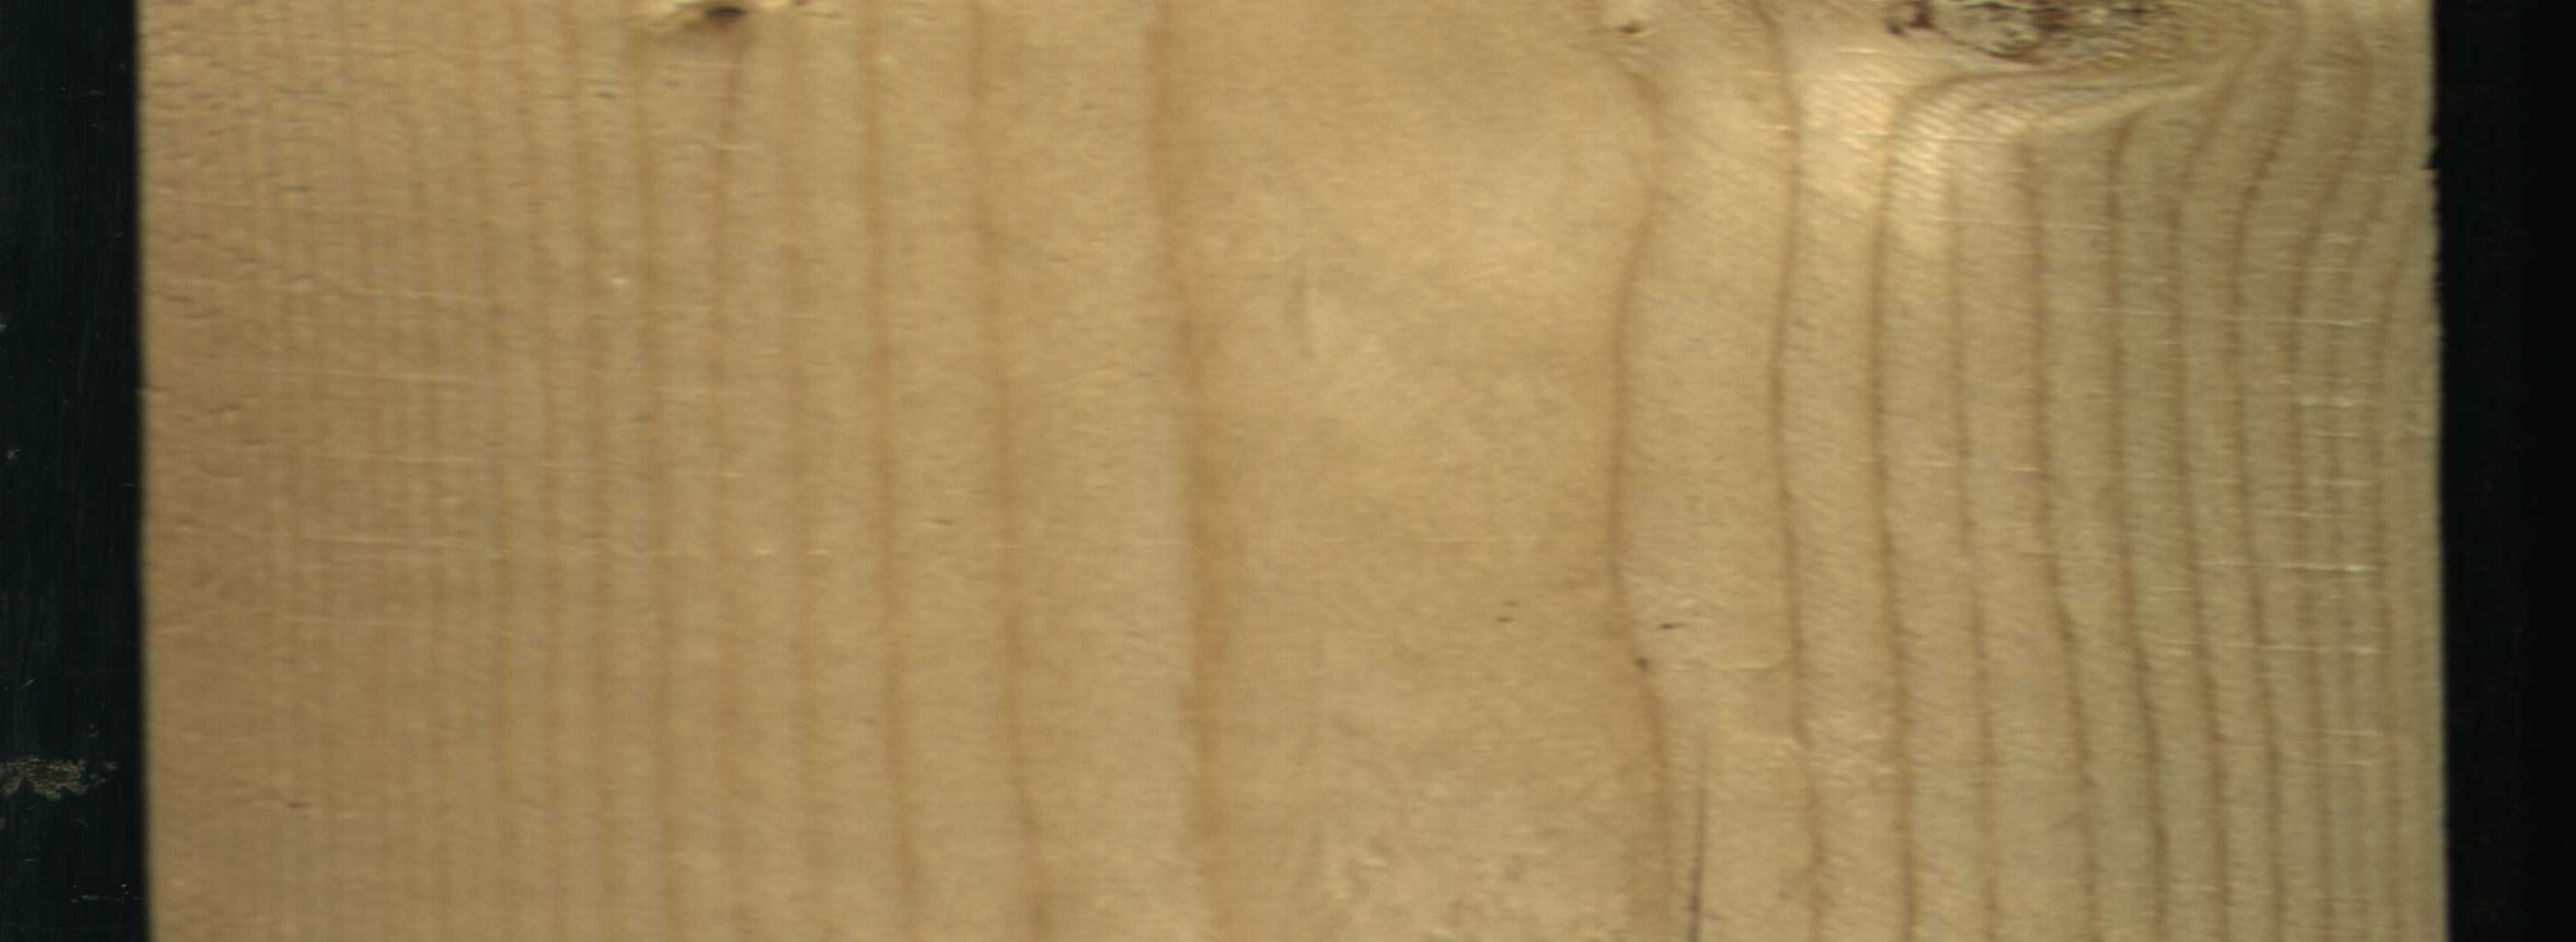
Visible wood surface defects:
Live_Knot
Live_Knot